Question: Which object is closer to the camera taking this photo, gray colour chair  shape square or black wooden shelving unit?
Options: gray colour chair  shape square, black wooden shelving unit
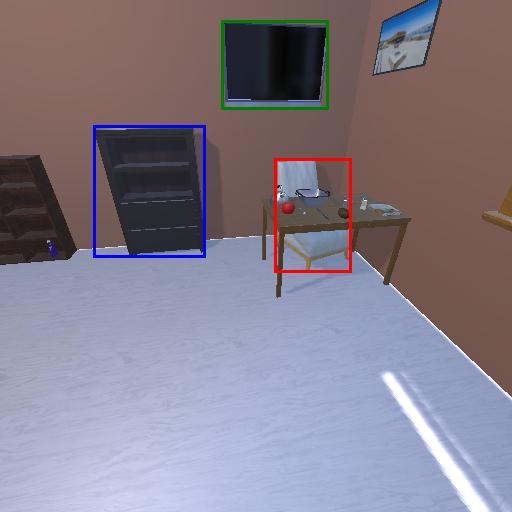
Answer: gray colour chair  shape square